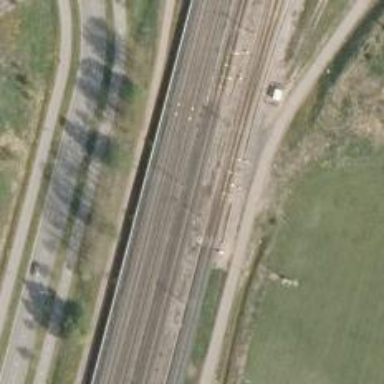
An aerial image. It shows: Railway with continuous electrified contact line.